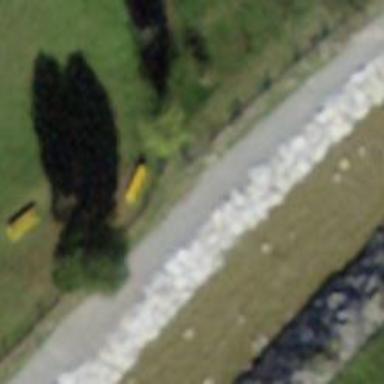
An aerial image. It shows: Bench for seating.